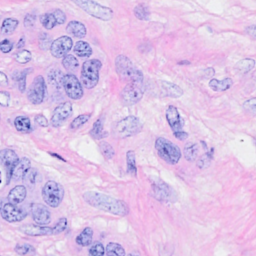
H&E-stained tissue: Breast